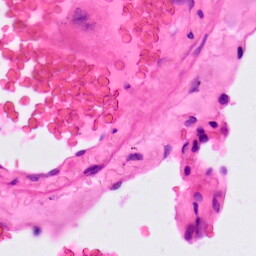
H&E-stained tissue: Lung